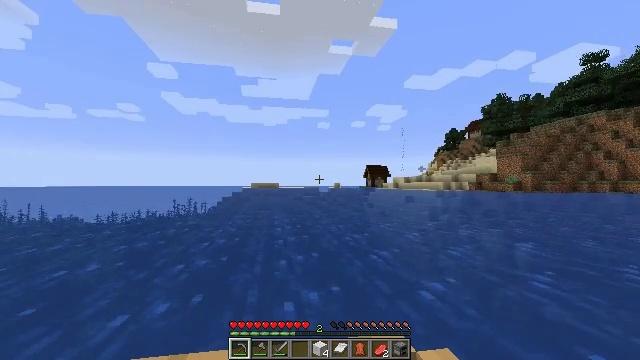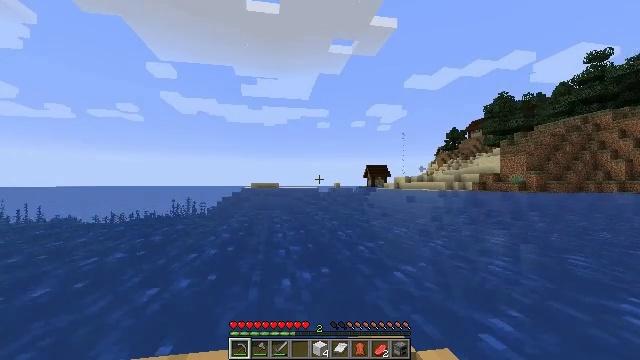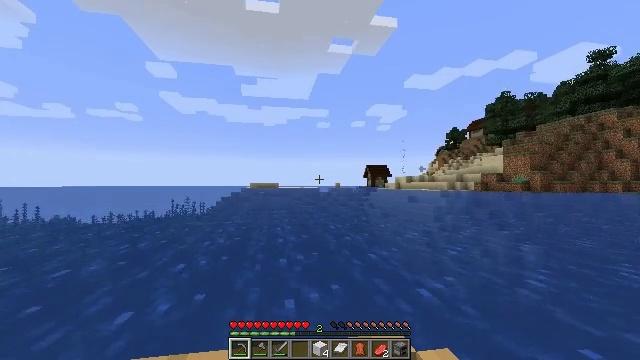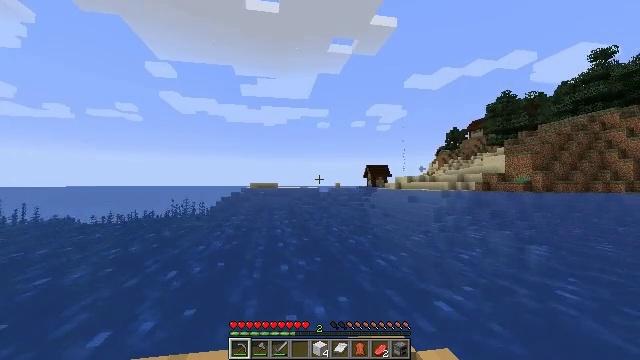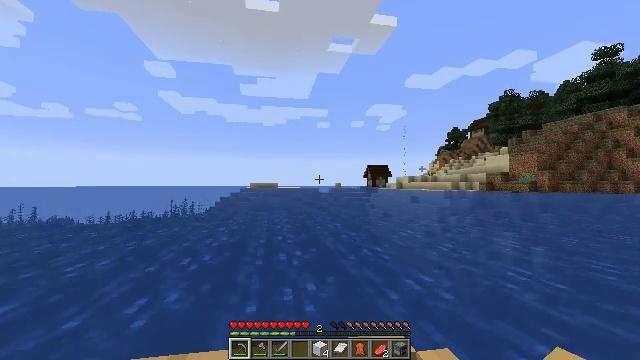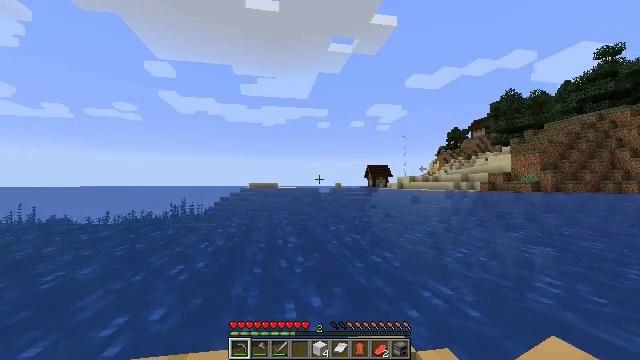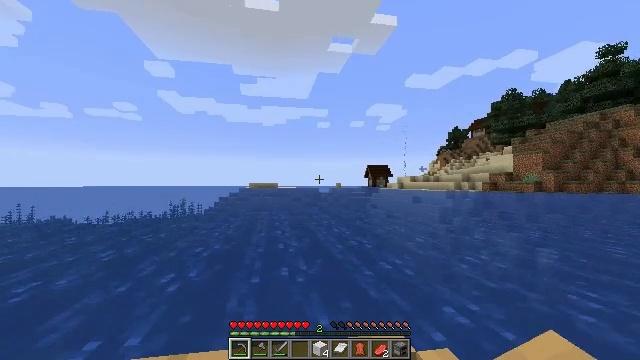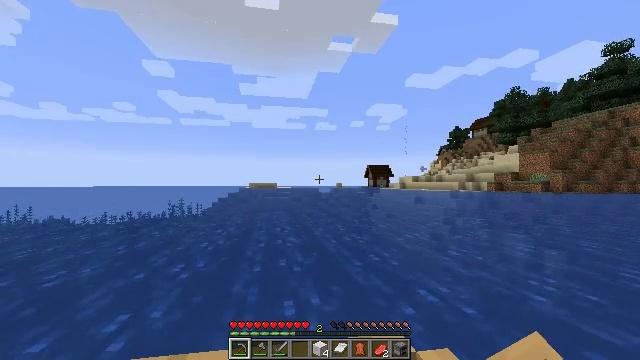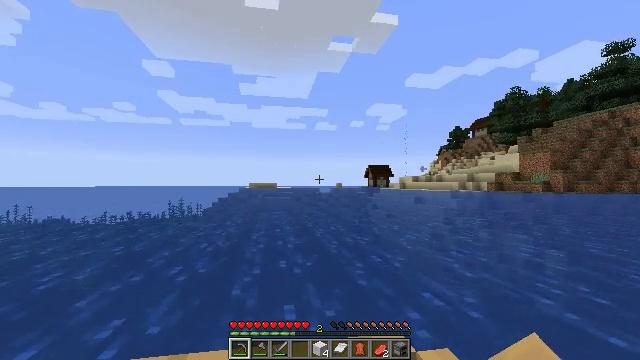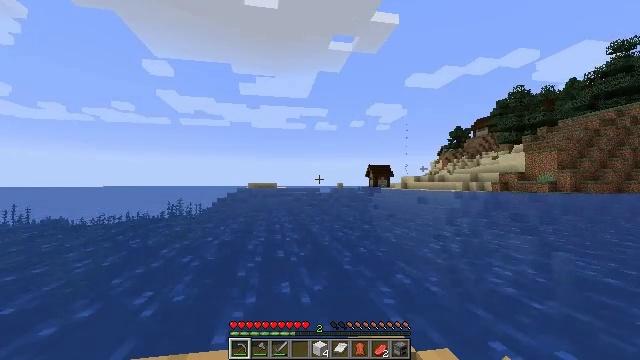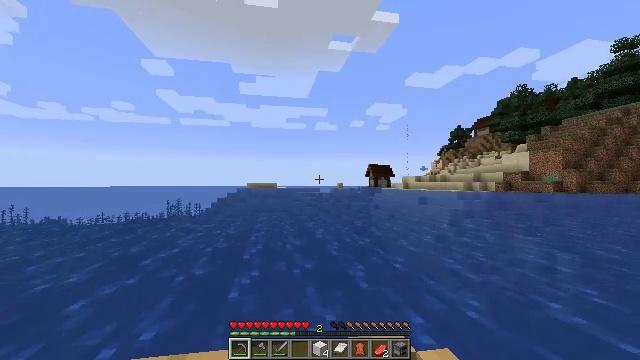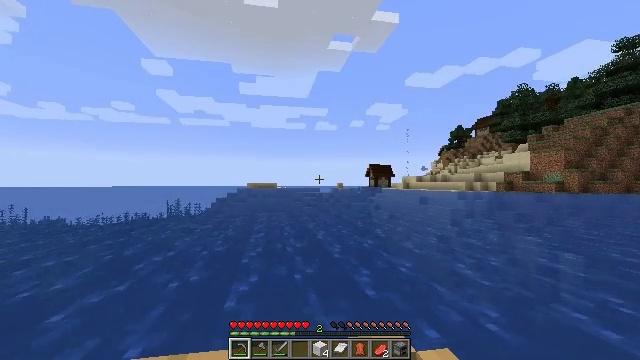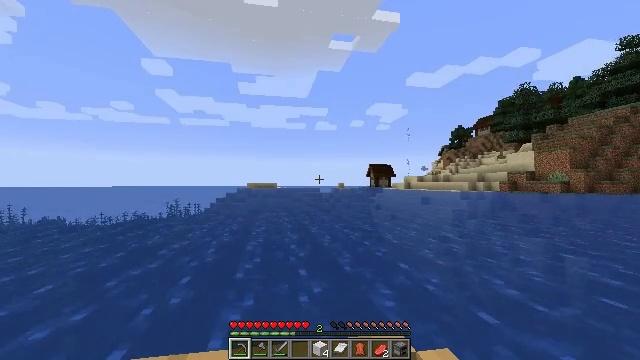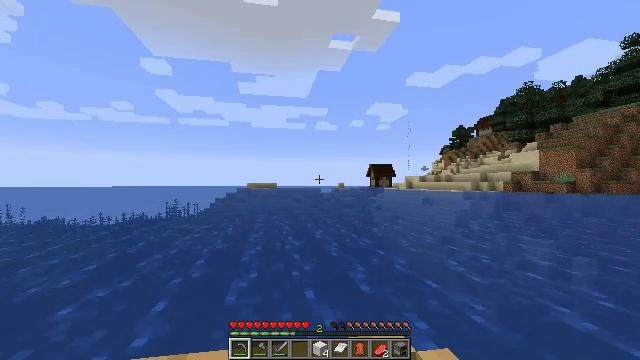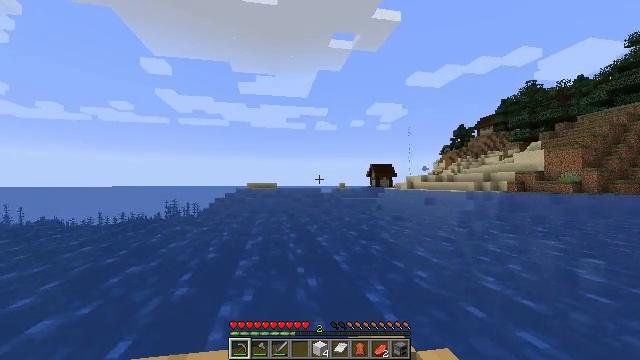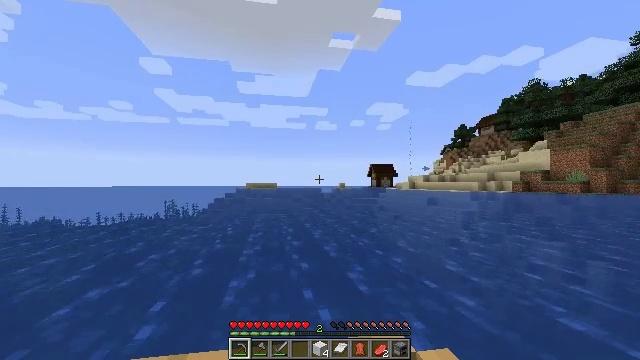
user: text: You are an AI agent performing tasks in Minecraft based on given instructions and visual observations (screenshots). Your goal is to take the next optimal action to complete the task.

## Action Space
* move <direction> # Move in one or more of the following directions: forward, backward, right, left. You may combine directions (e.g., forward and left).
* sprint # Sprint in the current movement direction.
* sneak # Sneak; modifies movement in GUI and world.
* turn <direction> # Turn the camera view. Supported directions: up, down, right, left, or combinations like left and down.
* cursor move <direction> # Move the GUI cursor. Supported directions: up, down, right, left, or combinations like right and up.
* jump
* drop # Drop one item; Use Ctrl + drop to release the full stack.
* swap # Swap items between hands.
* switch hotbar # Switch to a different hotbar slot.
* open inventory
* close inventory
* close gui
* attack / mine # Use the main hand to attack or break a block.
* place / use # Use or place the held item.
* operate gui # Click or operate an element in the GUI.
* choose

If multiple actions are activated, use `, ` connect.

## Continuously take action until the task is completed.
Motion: motion action
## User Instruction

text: Retrieve the blue bed from the ground.
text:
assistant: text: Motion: move forward
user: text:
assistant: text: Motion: move forward
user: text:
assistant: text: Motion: move forward
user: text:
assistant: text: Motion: move forward
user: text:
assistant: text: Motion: move forward
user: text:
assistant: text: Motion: move forward
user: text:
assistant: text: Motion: move forward
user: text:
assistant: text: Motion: move forward
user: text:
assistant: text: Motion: move forward
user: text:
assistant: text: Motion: move forward
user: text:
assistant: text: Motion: move forward
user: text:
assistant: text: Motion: move forward
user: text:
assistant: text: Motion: move forward
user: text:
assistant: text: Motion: move forward
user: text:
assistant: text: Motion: move forward
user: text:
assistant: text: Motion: move forward
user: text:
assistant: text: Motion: move forward
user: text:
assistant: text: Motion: move forward
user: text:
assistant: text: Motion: move forward
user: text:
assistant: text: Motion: move forward
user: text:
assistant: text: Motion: move forward
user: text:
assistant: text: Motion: move forward
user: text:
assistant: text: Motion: move forward
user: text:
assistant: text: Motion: move forward
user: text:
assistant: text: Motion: move forward
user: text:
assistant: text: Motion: move forward
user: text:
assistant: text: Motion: move forward
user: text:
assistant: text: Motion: move forward
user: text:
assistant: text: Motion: move forward
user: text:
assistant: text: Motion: move forward